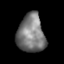
Tissue: lung
Cell type: Epithelial cells
Senescence score: 0.2252
Nuclear area (px): 1023
Mean DAPI intensity: 121.833